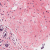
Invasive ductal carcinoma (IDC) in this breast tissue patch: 0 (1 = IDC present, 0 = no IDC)